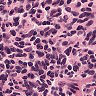
Metastatic tissue present: no